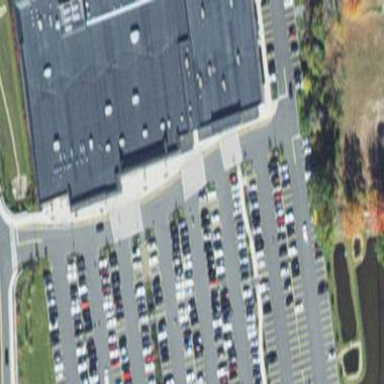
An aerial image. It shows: Parking area with surface.